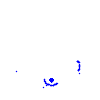
Particle: electron